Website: lowes
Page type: stored-credit-cards
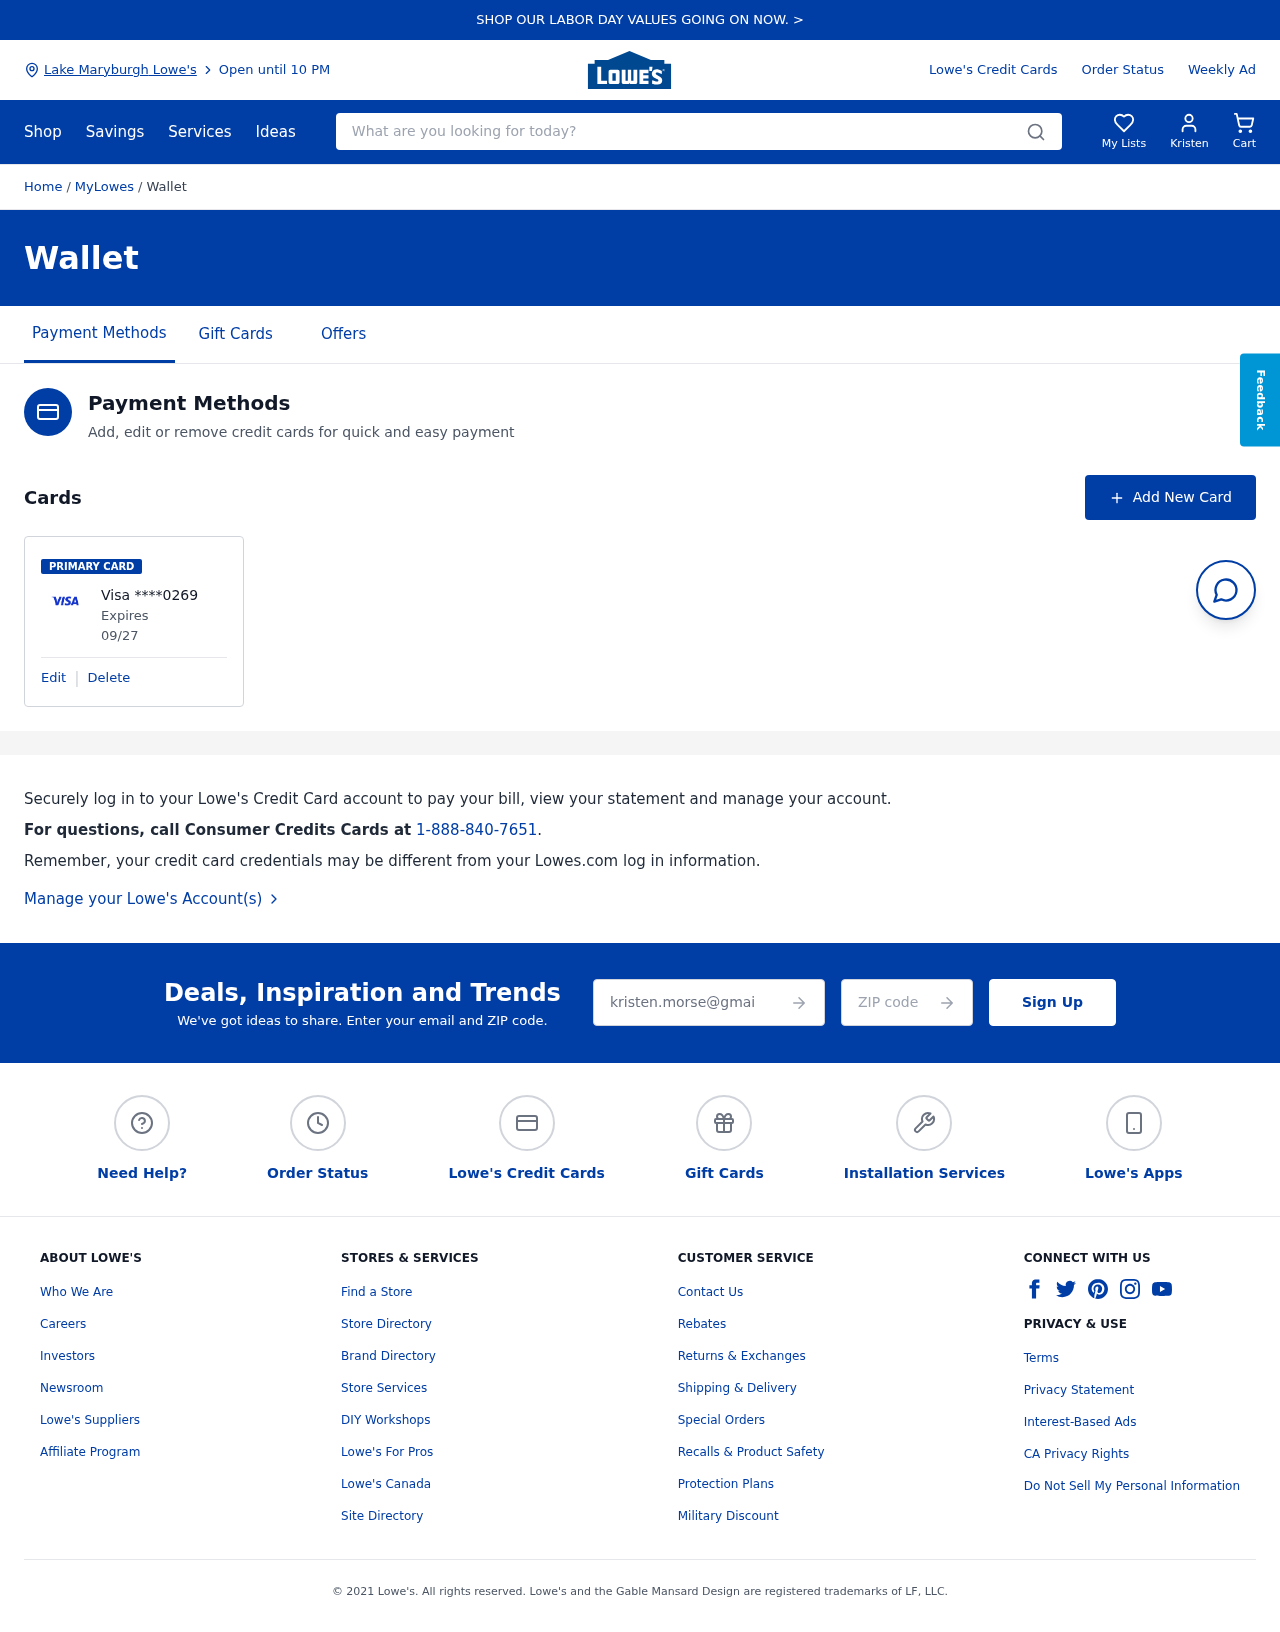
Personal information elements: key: PII_CARD_EXPIRY
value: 09/27
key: PII_CARD_LAST4
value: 0269
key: PII_CARD_TYPE
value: Visa
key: PII_CITY
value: Lake Maryburgh Lowe's
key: PII_EMAIL
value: kristen.morse@gmail.com
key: PII_FIRSTNAME
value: Kristen
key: PII_POSTCODE
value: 59298
Search elements: key: HEADER_SEARCH
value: What are you looking for today?